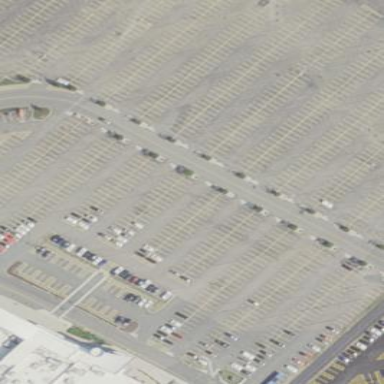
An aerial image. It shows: Paved parking area.